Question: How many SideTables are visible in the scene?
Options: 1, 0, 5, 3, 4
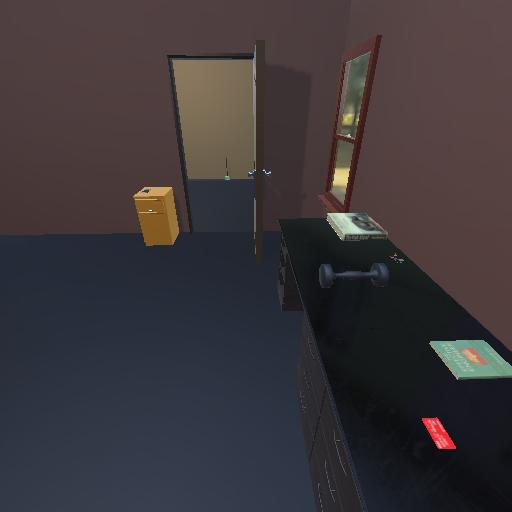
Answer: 1